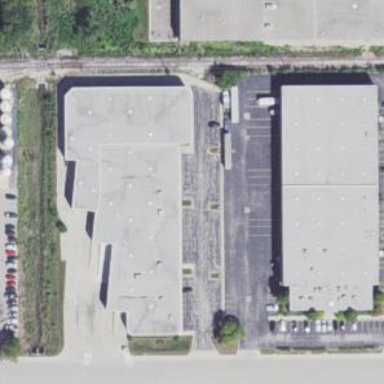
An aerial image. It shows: Industrial building.